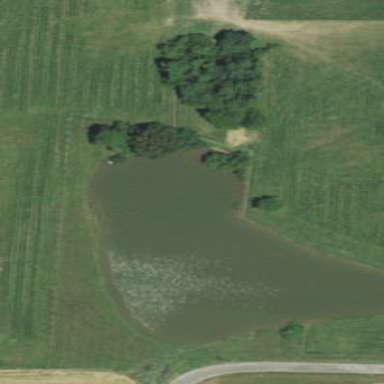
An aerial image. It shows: Pond surrounded by natural water.